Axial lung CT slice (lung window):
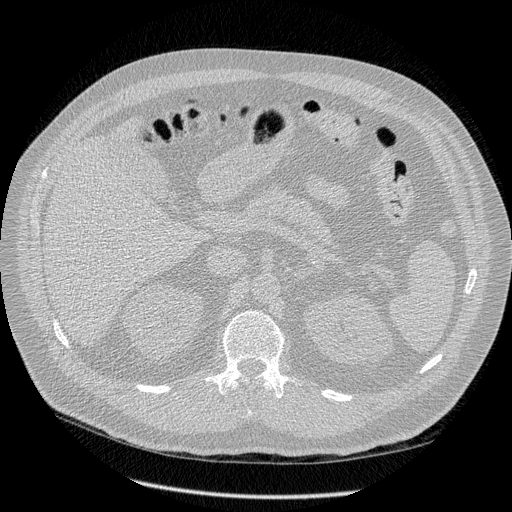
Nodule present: no